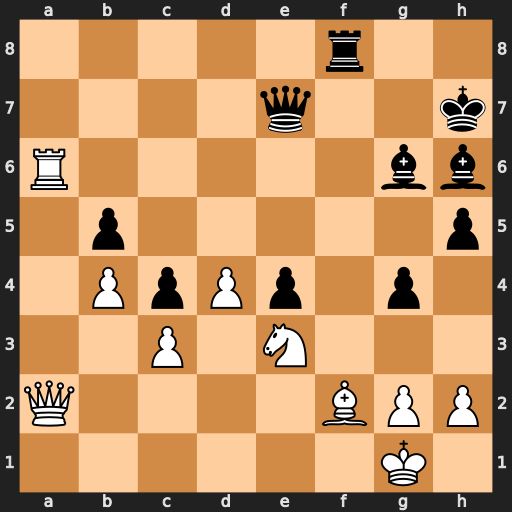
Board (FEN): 5r2/4q2k/R5bb/1p5p/1PpPp1p1/2P1N3/Q4BPP/6K1
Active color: w
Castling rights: -
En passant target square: -
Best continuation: Ra7 Rf7 Rxe7